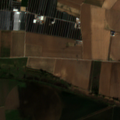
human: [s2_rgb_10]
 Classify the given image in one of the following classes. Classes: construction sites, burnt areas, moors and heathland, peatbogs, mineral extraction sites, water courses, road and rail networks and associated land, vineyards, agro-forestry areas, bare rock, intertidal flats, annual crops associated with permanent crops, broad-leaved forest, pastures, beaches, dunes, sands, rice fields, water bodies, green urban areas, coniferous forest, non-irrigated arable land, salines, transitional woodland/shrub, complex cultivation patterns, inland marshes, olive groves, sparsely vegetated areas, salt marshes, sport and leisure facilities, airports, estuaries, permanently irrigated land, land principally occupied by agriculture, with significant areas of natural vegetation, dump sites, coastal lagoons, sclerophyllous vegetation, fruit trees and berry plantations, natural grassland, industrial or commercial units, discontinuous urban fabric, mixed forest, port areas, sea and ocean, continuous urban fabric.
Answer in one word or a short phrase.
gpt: permanently irrigated land, rice fields